Interaction volume radius: 5 \u00c5
Interaction volume height: 45 \u00c5
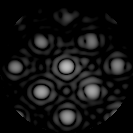
Disorder parameter: 0.07735